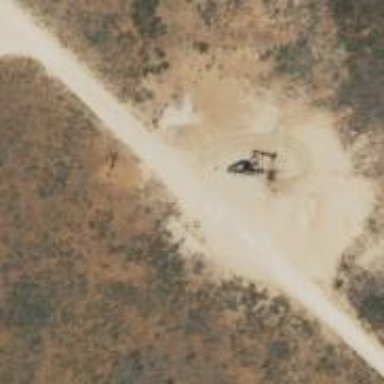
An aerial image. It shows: Petroleum well.